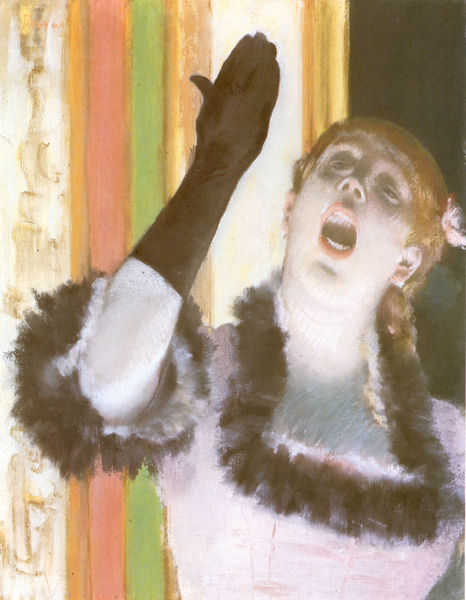
Titel: Character
Standort: München
Schlagwörter: blau, kopf, schatten, gelb, grün, stadt, fenster, glas, grau, mund, nase, ohr, schaufenster, schwarz, strasse, weiss, haus, rot, regal, wand, gesicht, mensch, sockel, auge, haare, pflanze, ohren, oval, löwenzahn, schrift, geschäft, mauer, laden, löffel, foto, fotografie, schild, maschine, auslage, buch, bürgersteig, gehsteig, beton, geld, trottoir, gesprüht, lustig, brief, briefe, zunge, metamorphose, urban, unkraut, dreck, kellerfenster, regale, postkarte, schalter, spielzeug, post, blase, spucken, fußweg, andenken, gurke, länglich, sgraffito, waren, briefkasten, phallus, hebel, graffiti, trödel, grafitti, roman, spray, tausch, schaukelpferd, street art, graffitti, postkasten, 1, plz, #gelb, roman-tausch, postkästen, grafitt, briefkästen, mitbringsel, krusch, dhl, araffiti, leerung, spielwaren